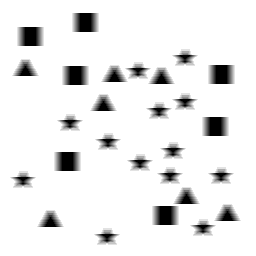
Squares: 7
Triangles: 7
Stars: 13
Total shapes: 27